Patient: sex F, age 31
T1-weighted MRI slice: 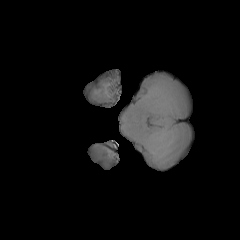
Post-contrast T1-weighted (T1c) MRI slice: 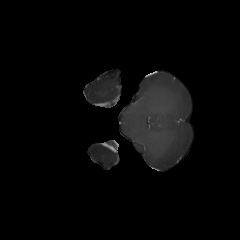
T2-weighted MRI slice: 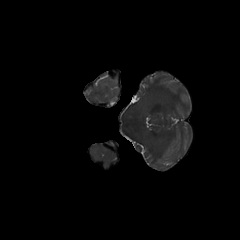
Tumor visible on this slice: yes
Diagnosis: Astrocytoma, IDH-mutant
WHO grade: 2